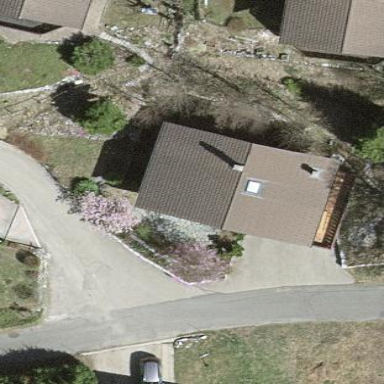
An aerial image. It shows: Simple and straightforward house.